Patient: sex F, age 77
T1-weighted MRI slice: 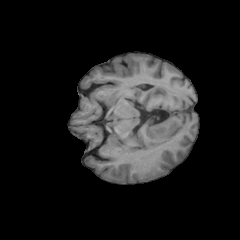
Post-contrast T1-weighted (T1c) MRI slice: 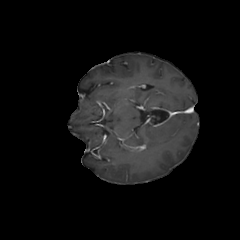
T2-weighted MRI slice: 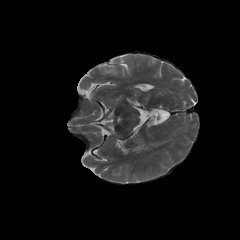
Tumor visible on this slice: no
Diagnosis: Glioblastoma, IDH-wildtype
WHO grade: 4